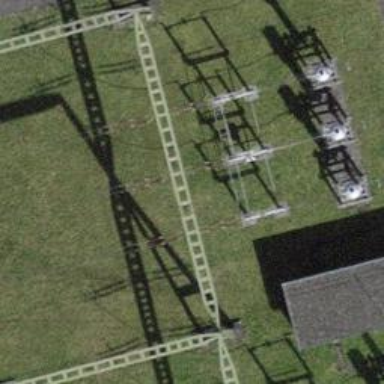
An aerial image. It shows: Insulator used in power systems.